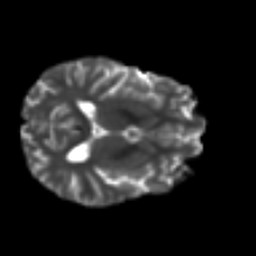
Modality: T2w
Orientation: axial
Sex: male
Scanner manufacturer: ge
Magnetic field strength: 3 T
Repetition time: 7 s
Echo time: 0.08 s